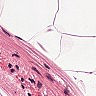
Metastatic tissue present: no